Field crop: maize
Growth stage: 1
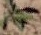
Species: atriplex